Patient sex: M
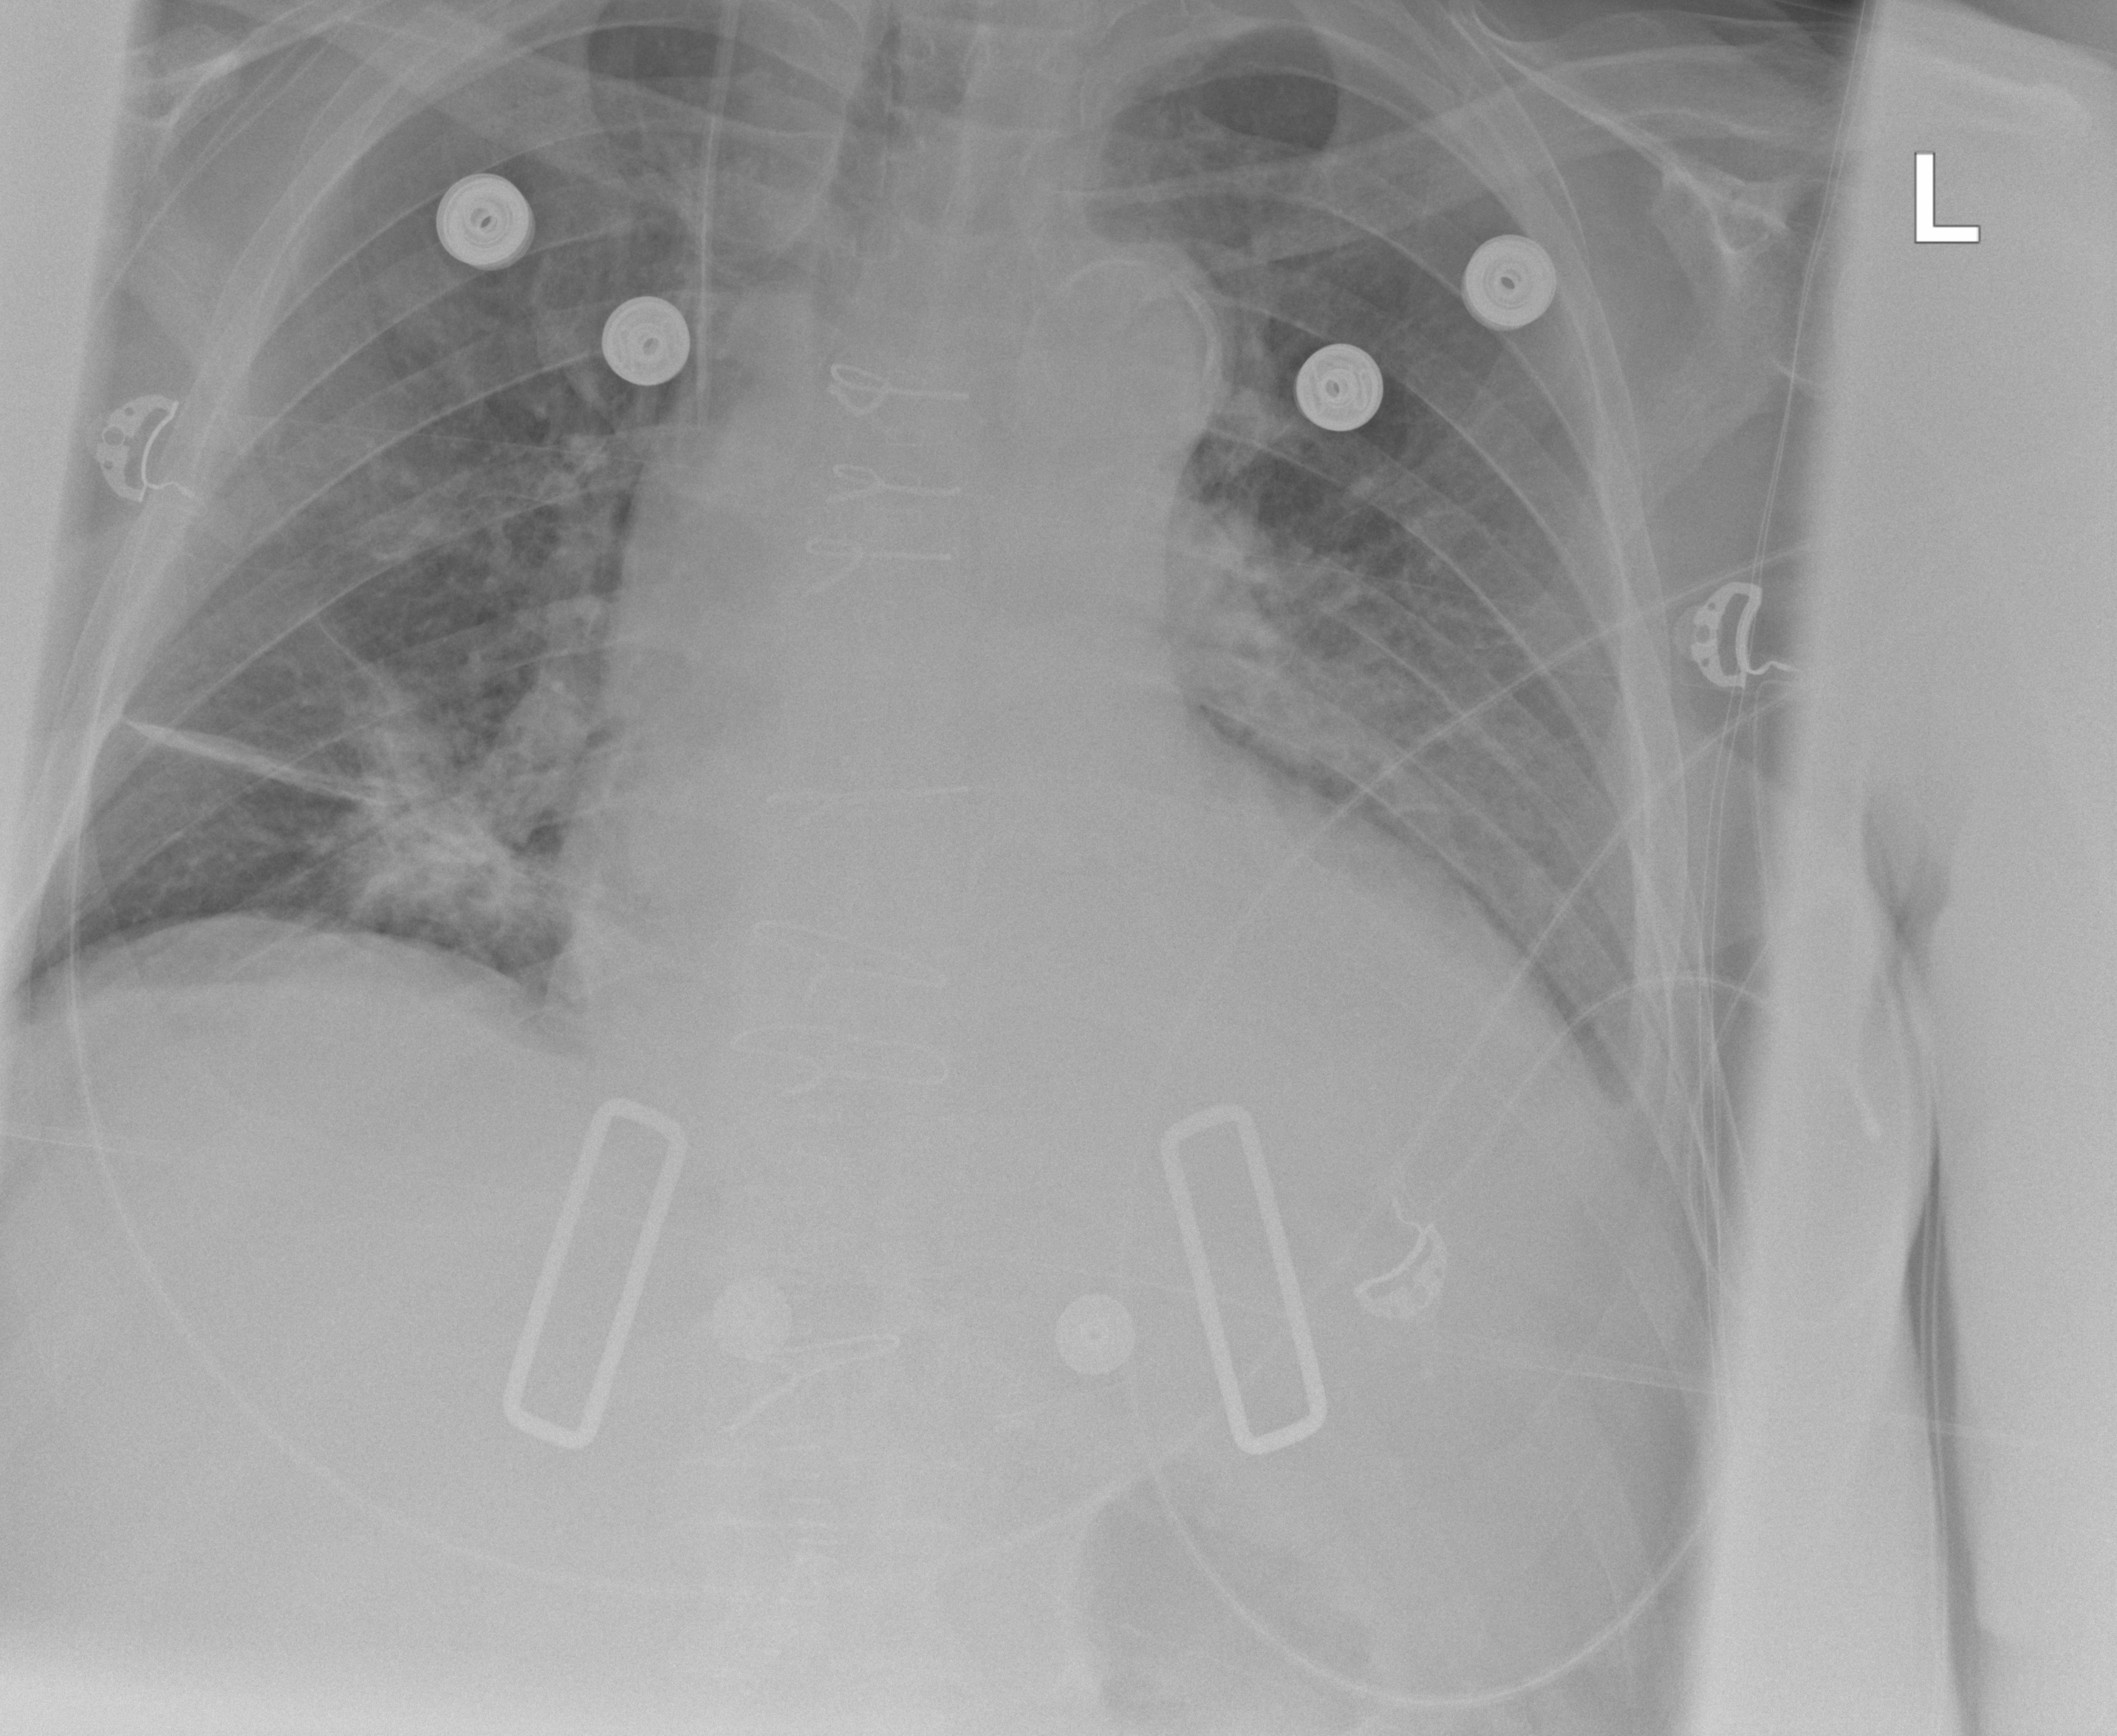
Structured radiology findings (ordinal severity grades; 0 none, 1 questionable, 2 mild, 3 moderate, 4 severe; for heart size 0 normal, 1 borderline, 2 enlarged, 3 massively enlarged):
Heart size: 2
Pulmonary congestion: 2
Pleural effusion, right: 0
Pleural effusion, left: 1
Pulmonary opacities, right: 2
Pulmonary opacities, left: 2
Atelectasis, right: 2
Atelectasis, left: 2